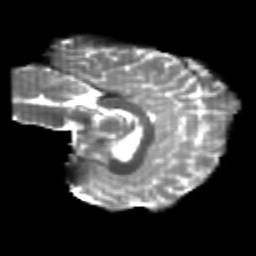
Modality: T2w
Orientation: sagittal
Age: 20
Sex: female
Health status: healthy
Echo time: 0.074 s